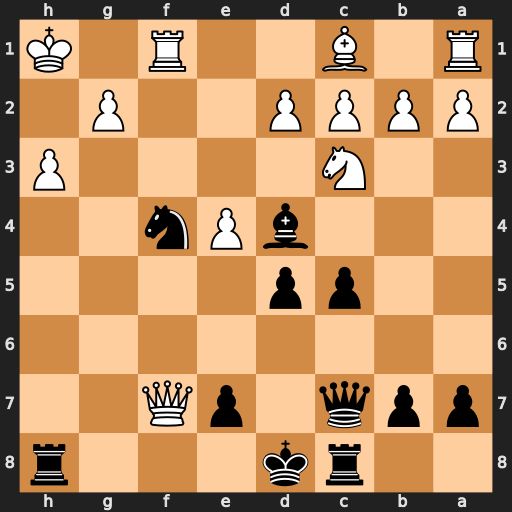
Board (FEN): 2rk3r/ppq1pQ2/8/2pp4/3bPn2/2N4P/PPPP2P1/R1B2R1K
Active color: b
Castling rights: -
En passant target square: -
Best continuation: Nxh3 Qxd5+ Ke8